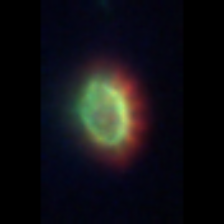
Taxon: NanoPlankton
Group: Other